Field crop: tomato
Growth stage: 2
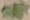
Species: solanum